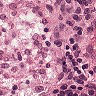
Metastatic tissue present: no